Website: lowes
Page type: newsletter-management
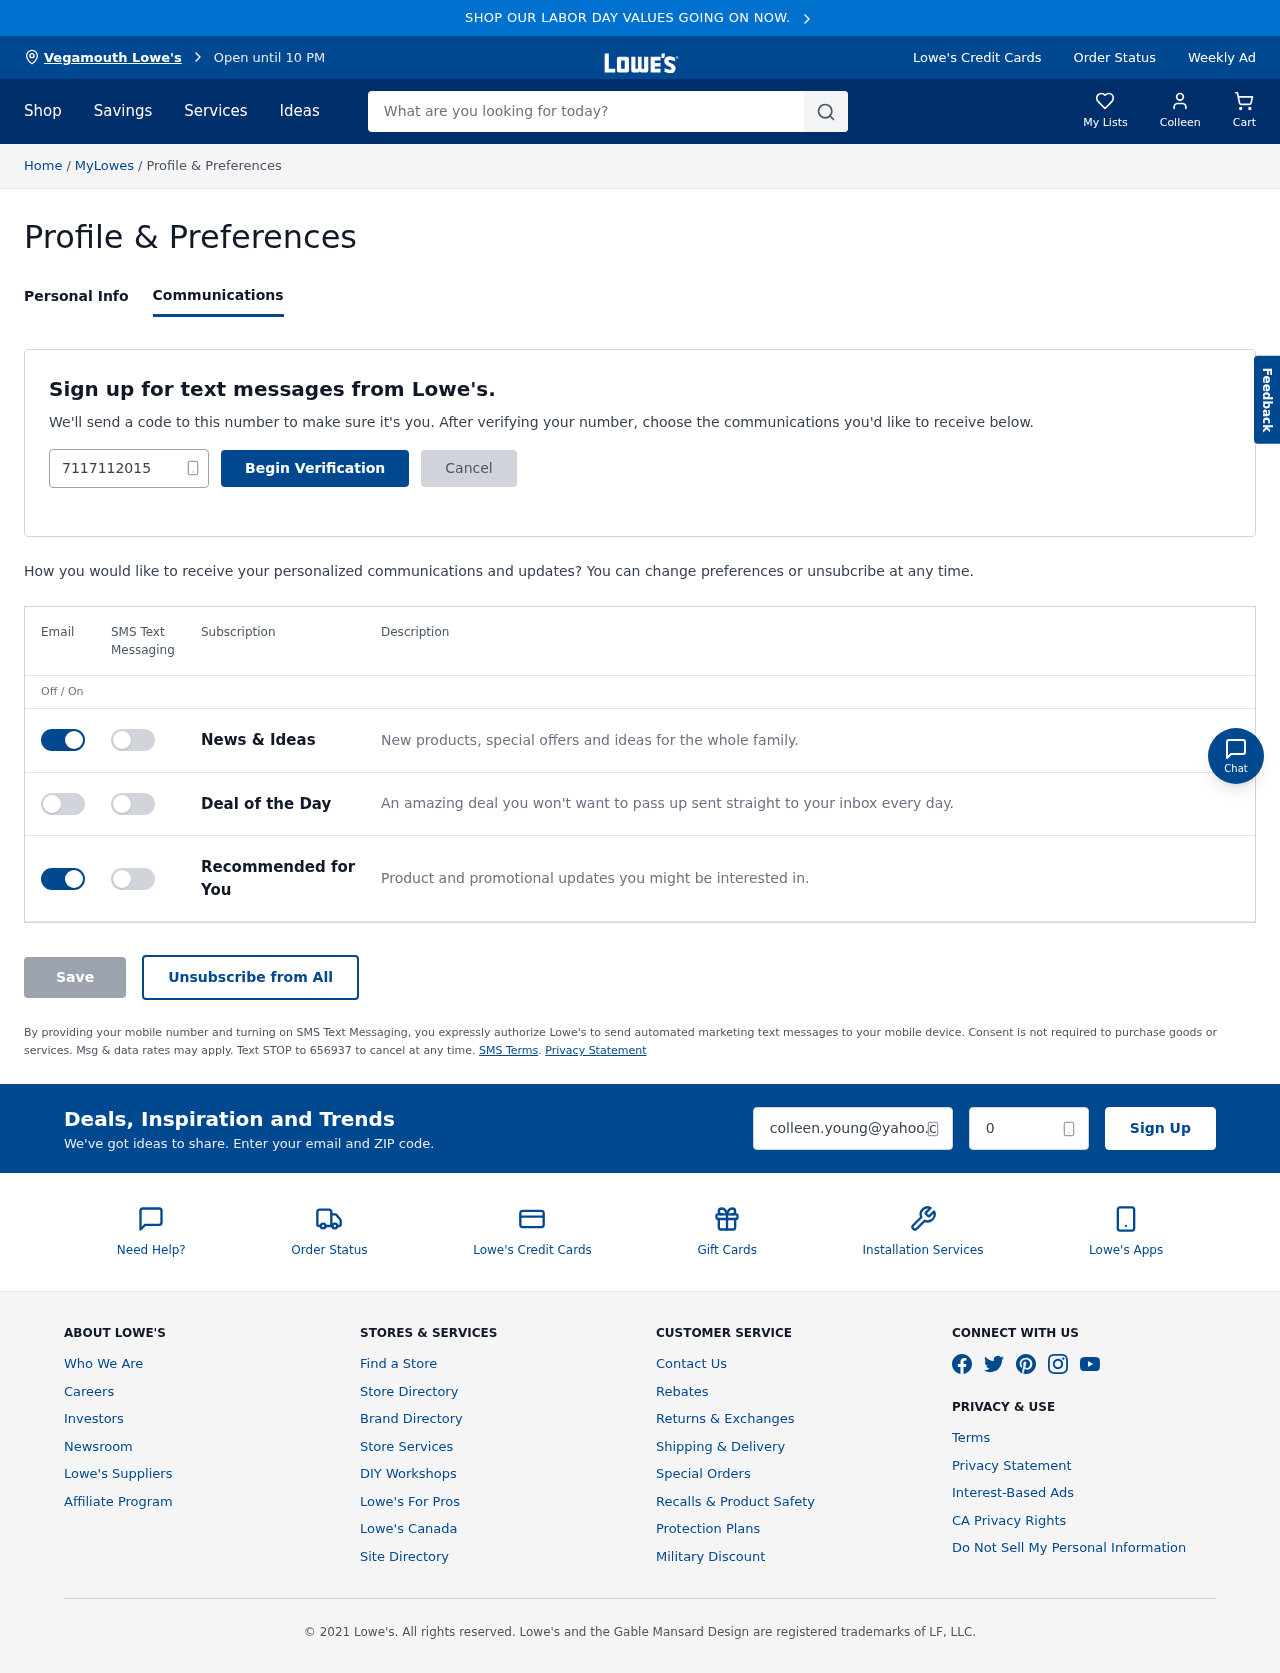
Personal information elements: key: PII_CITY
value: Vegamouth Lowe's
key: PII_EMAIL
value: colleen.young@yahoo.com
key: PII_FIRSTNAME
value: Colleen
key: PII_PHONE
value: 7117112015
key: PII_POSTCODE
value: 04897
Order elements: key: ORDER_NUM_ITEMS
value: Cart
Search elements: key: HEADER_SEARCH
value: What are you looking for today?